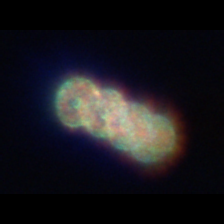
Taxon: Thalassiosira
Group: Diatoms